Aerial crown-view tile of a tropical tree (Barro Colorado Island, Panama), acquired 20240918:
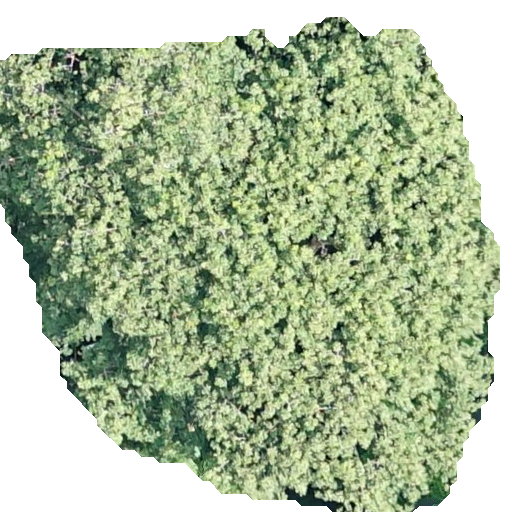
Species: Sterculia apetala
GBIF accepted scientific name: Sterculia apetala
Crown area: 309.376 m²